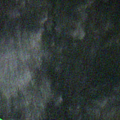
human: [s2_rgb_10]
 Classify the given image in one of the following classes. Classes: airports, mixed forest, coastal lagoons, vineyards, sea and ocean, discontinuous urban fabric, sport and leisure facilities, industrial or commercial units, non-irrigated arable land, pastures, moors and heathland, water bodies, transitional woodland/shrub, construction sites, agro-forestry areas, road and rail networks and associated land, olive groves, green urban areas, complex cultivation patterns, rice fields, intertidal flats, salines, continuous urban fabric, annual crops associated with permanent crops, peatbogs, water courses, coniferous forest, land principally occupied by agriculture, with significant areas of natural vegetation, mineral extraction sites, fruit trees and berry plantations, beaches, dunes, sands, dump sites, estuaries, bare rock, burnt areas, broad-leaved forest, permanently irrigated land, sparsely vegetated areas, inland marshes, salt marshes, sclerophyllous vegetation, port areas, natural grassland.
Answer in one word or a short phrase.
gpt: water bodies